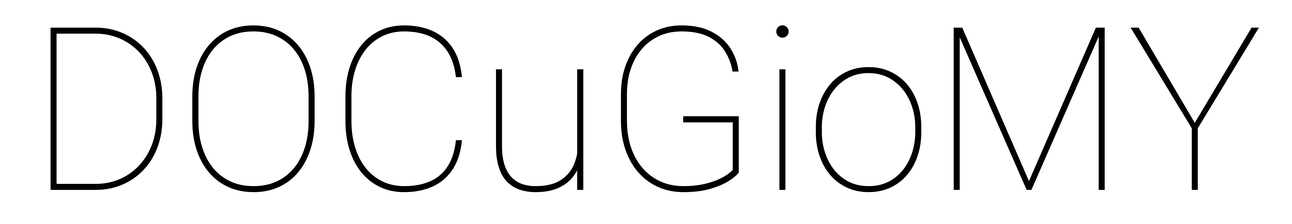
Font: Roboto_Thin